Question: Whenever Skype is in , the 'TConversationWindow''s become children of the 'tSkMainForm' Window.
I am having problems finding out which 'TConversationWindow' is active - however it's not like an MDI interface - only 'TConversationWindow' is visible, like if it was a .
When I do 'GetForegroundWindow', Skype's MainForm handle is returned ('tSkMainForm'). Is there any way that I can get the foreground 'TConversationWindow' within Skype?
<URL>
: Here is a screenshot of the Winspector Hierachy:

: I tried going thru the windows like this:
'''
procedure TForm1.Button1Click(Sender: TObject);
function GetClassName(Handle: HWND): String;
var
Buffer: array[0..MAX_PATH] of Char;
begin
Windows.GetClassName(Handle, @Buffer, MAX_PATH);
Result := String(Buffer);
end;
Var
Wnd: HWND;
SkypeWnd: HWND;
begin
SkypeWnd := FindWindow('tSkMainForm',nil);
Wnd := GetTopWindow(SkypeWnd);
while (GetClassName(Wnd) <> 'TConversationForm') and (Wnd <> 0) and (not IsWindowVisible(Wnd)) do
begin
Wnd := GetNextWindow(Wnd,GW_HWNDNEXT);
end;
Label1.Caption := GetClassName(Wnd)+' - '+GetHandleText(wnd);
end;
'''
The above is supposed to find the visible window, however when I debug it, it never enters the Begin End within the While loop, and Label1 displays "TChromeMenu - ChromeToolbar". When I remove the IsWindowVisible check, it atleast finds a TConversationForm. What am I doing wrong?
: By placing the IsWindowVisible and getClassName check inside the loop, and break when true, I managed to do it. :)
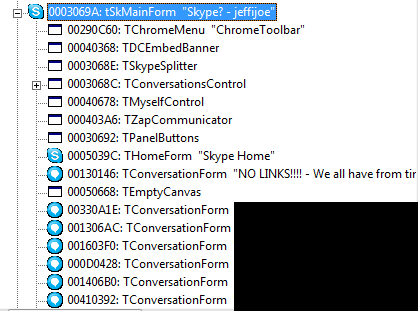
Answer: By placing the IsWindowVisible and getClassName check inside the loop, and break when true, I managed to do it. :)